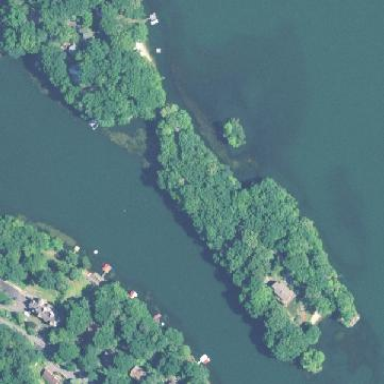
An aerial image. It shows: Islet.